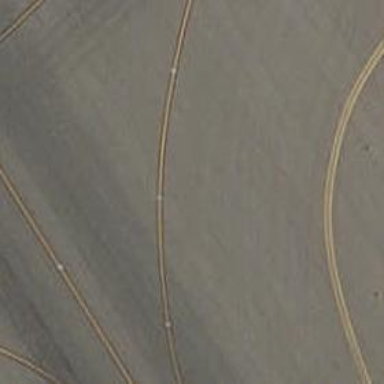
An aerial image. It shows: Image of taxiway at airport.